Question: iv'e got a "Cube" (Dice) control which derives from Button
Cube :
'''
public class Cube : Button
{
public Cube()
{
DefaultStyleKeyProperty.OverrideMetadata(typeof(Cube), new FrameworkPropertyMetadata(typeof(Cube)));
}
...... // Stuff
}
'''
Template (In general):
'''
<ControlTemplate TargetType="{x:Type local:Cube}" x:Key="CubeControlTemplate">
<Border>
<Grid>
<Grid.ColumnDefinitions>
<ColumnDefinition Width="*"/>
<ColumnDefinition Width="40"/>
<ColumnDefinition Width="*"/>
</Grid.ColumnDefinitions>
<Border>
<Grid>
.......
</Grid>
</Border>
<Border Grid.Column="2">
<Grid>
.......
</Grid>
</Border>
<Grid>
</Border>
</ControlTemplate>
'''
what it looks like :

the yellow marking shows that it is clickable only behind the Content , only if you really target your click where the Button is "Hidden" ..
any ideas why this happens ?
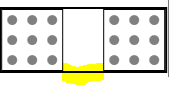
Answer: Without a 'Background' mouse events will not be catched. Give your outer 'Border' a transparent 'Color':
'''
<ControlTemplate TargetType="{x:Type local:Cube}" x:Key="CubeControlTemplate">
<Border Background="Transparent">
.......
</Border>
</ControlTemplate>
'''